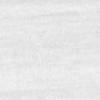
Label: no_change